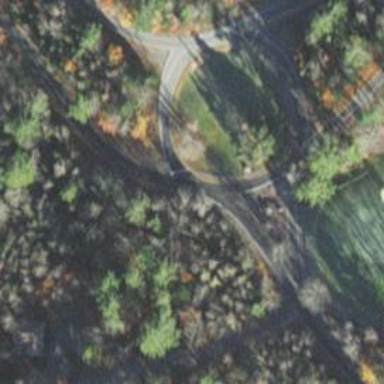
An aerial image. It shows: Asphalt road with roundabout junction. The road is tertiary link.